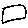
Label: square